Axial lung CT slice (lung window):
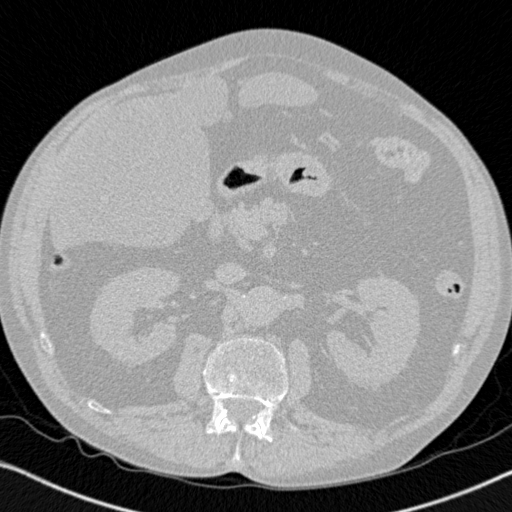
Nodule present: no